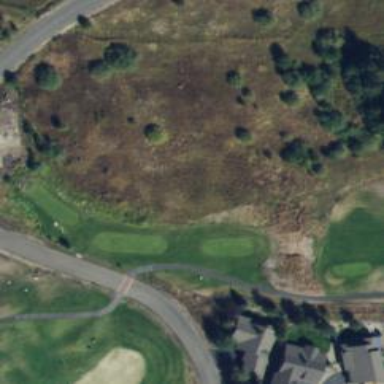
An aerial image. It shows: Rough area on grassy golf course.